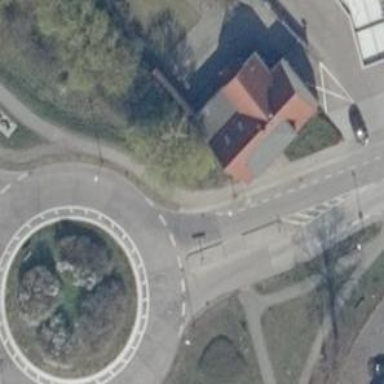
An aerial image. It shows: Asphalt cycleway.